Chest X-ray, PA view. Patient: 38 years old, sex M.
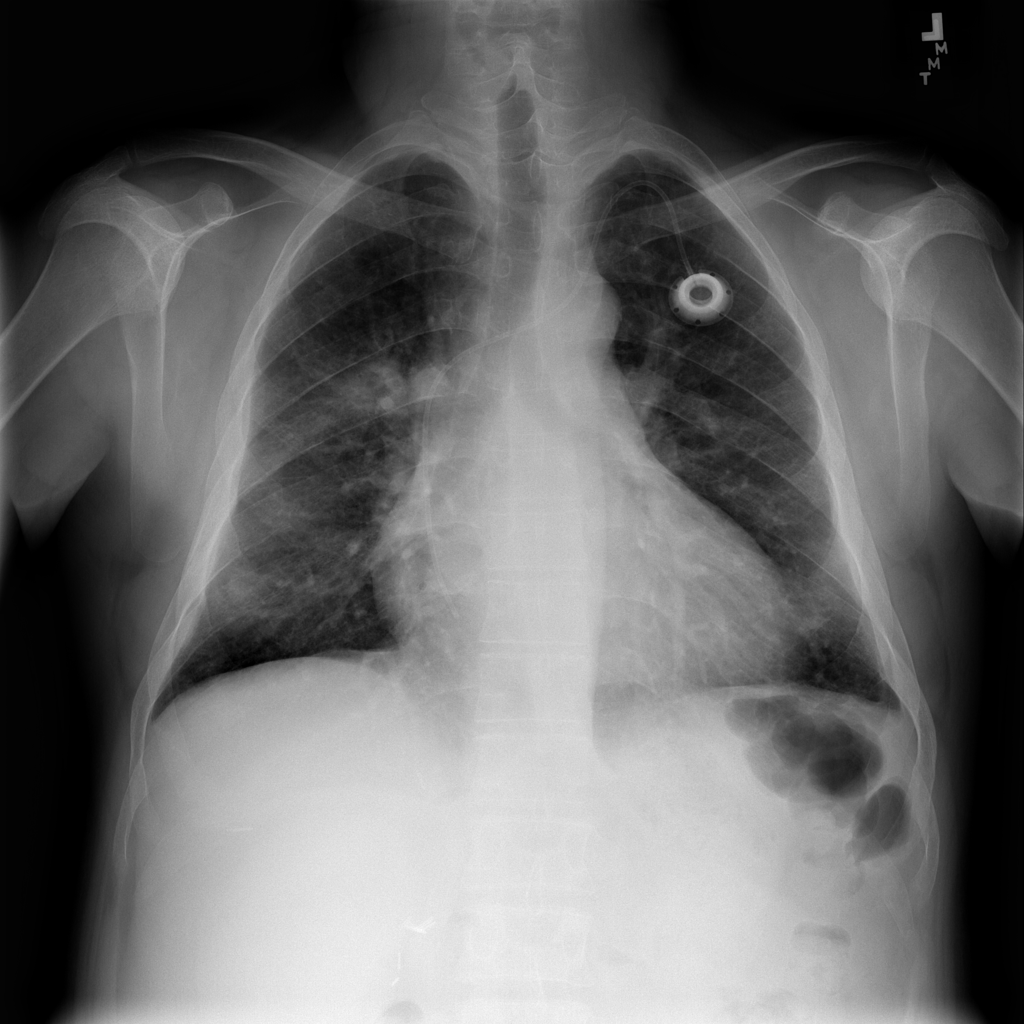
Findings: Cardiomegaly, Infiltration, Mass